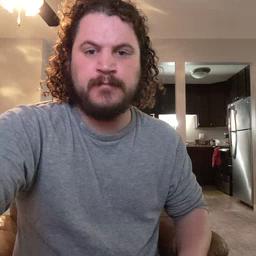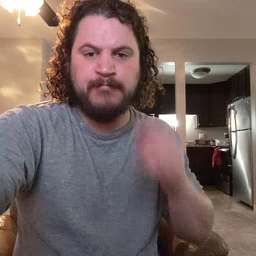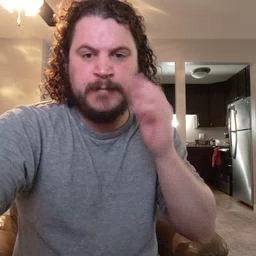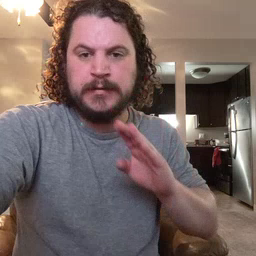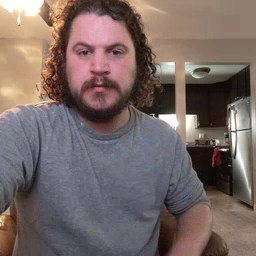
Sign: bee